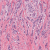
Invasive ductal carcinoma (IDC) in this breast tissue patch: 1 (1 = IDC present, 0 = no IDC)